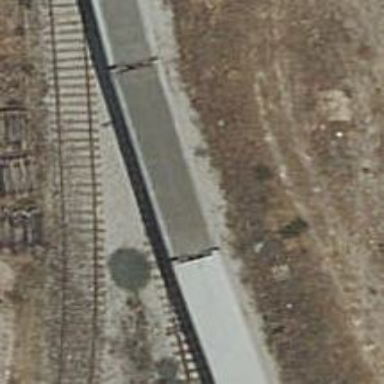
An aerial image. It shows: Railway yard with electrified contact lines.